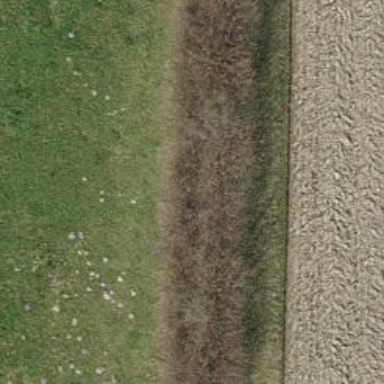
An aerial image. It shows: Hedge acting as barrier.